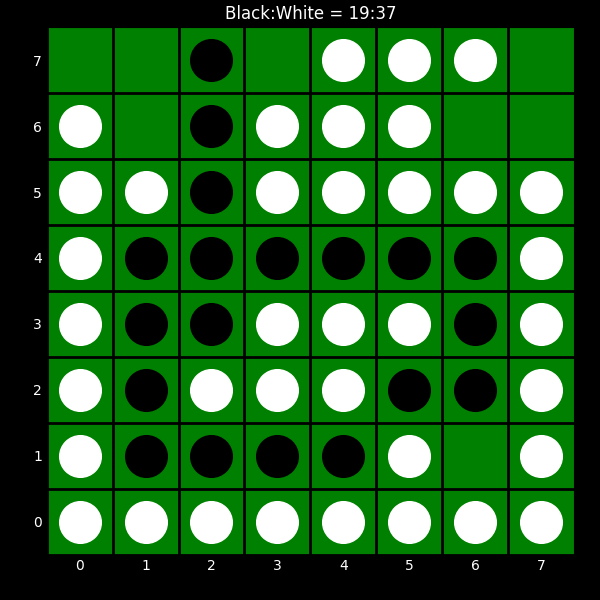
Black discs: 19
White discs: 37